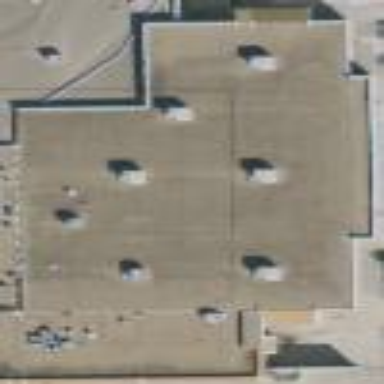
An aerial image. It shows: Commercial building.